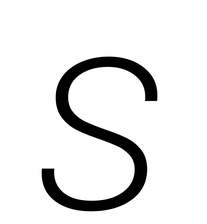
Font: Poppins-ExtraLightItalic